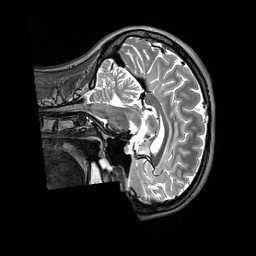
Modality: T2w
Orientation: sagittal
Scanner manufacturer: siemens
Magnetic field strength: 3 T
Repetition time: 3.2 s
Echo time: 0.451 s